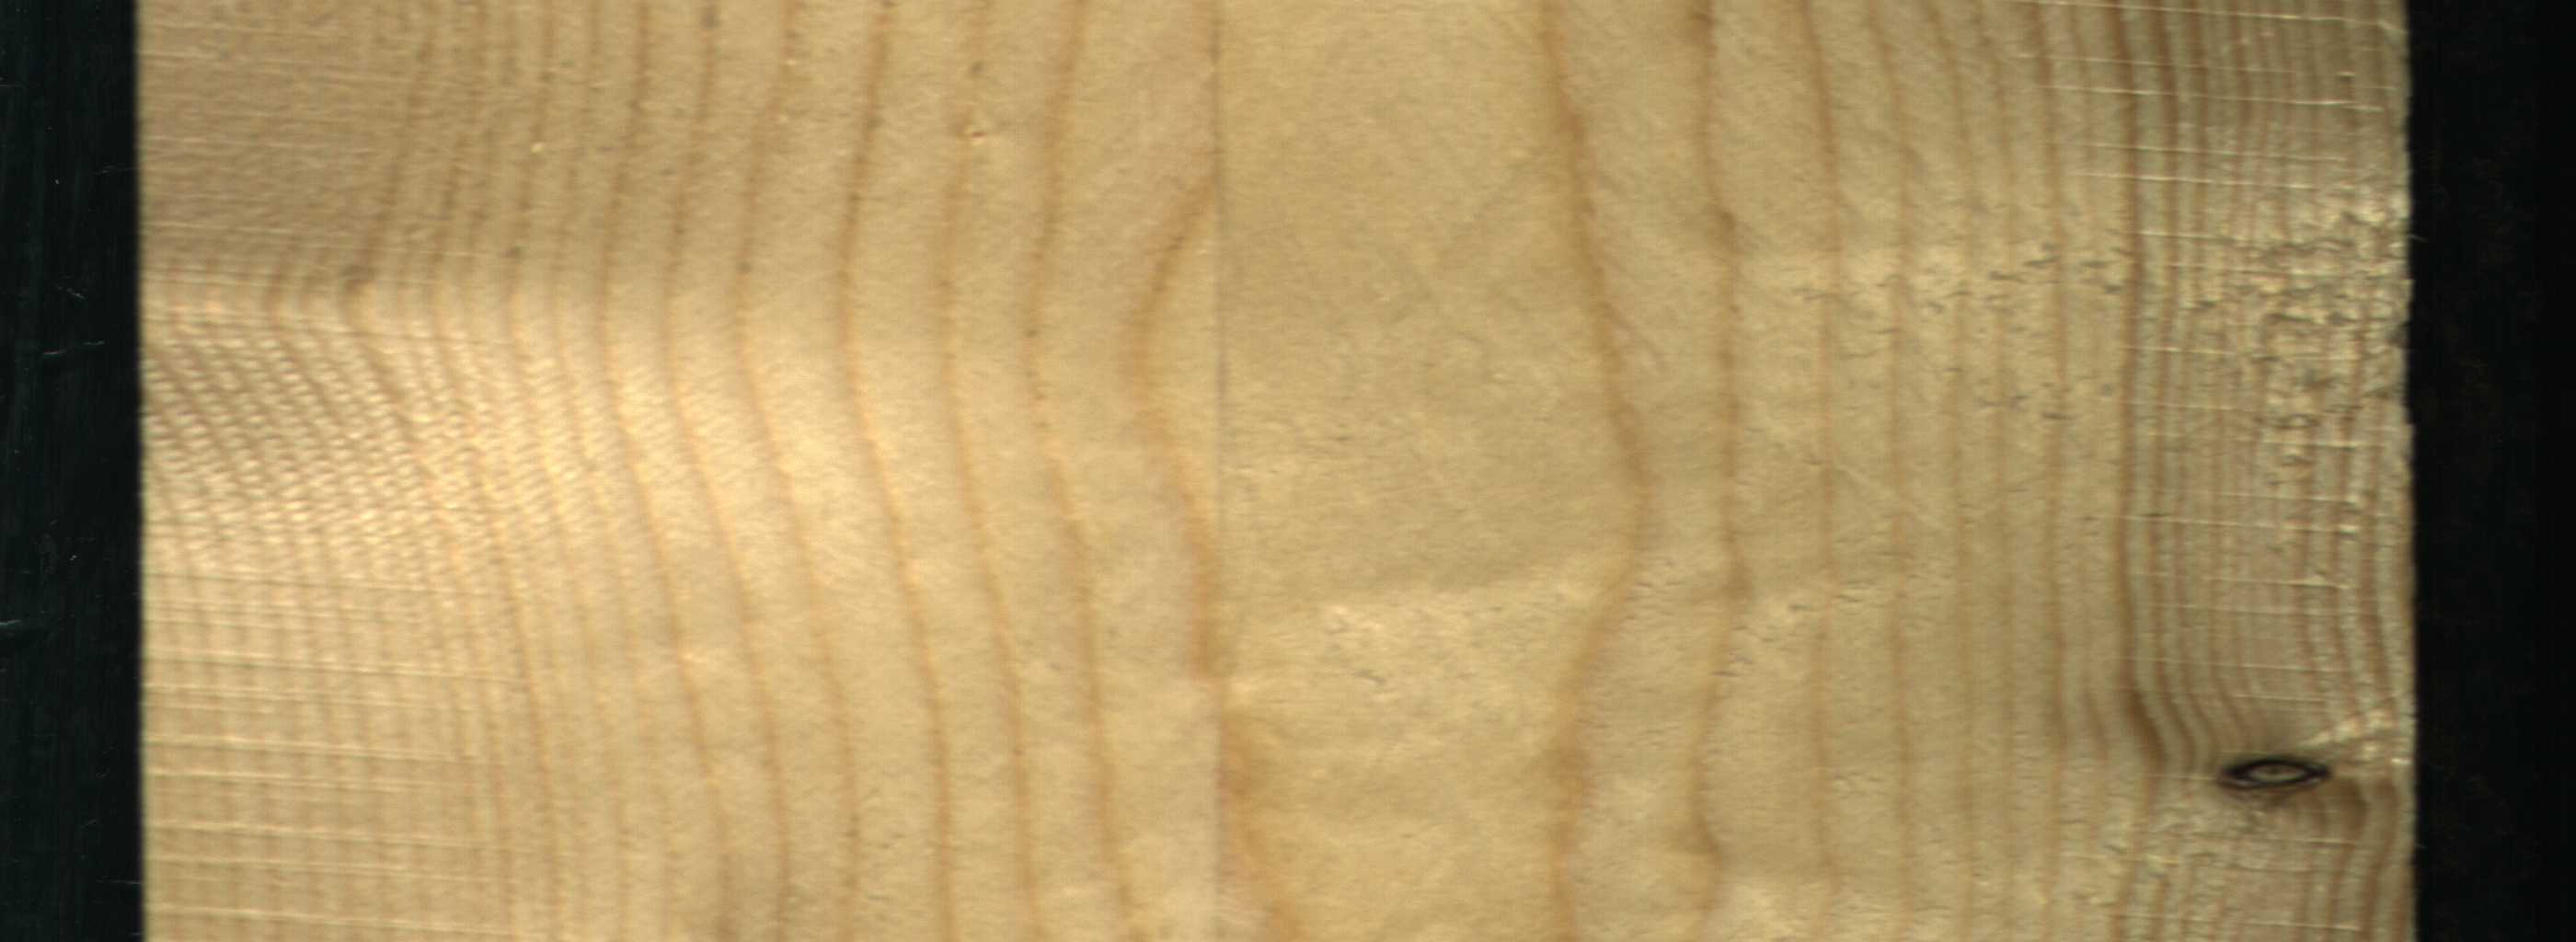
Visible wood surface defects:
Dead_Knot